Question: I'm learning how to write a Chrome extension and have implemented a simple plugin described at : <URL>
The plugin I'm attempting to write needs to perform provide an option to perform based on text the user has highlighted within the page. Can point me in the direction of how to achieve this as I cannot seem to find documentation. So for example in below screen shot the selected text by user (the text is selected by using mouse to drag over text) is greyed out :

So if user right clicks on selected text an extra option is displayed which performs an action based on selected text.
Can provide tutorials/or any points on how to implement this functionality ?
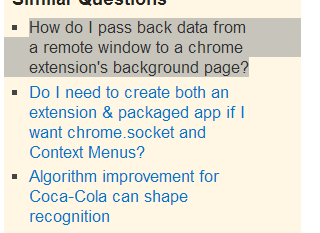
Answer: Take a look at this answer for an example of how to get text selection back to your background page, <URL>